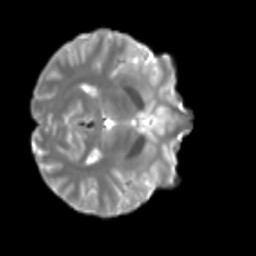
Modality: T2w
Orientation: axial
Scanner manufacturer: siemens
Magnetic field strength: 3 T
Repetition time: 4 s
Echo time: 0.0594 s